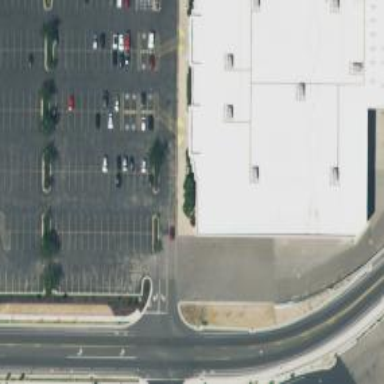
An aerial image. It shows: Retail building that houses department store.